Question: I have 2 content items inside a custom 'WCM' library. ('IBM Portal')

Both of which have an element, inherited from the 'Authoring Template' they use.
The element is called 'URL' and has a default value in the 'Authoring Template', of 'google.com'.
If I change this value within 'Test', or within the 'Authoring Template' after the 2 'Content' items are created it does not update the value used in both the 'Content' items.
How could I setup such a variable/value? Which could be used in both 'Content' items and always use the latest updated value.
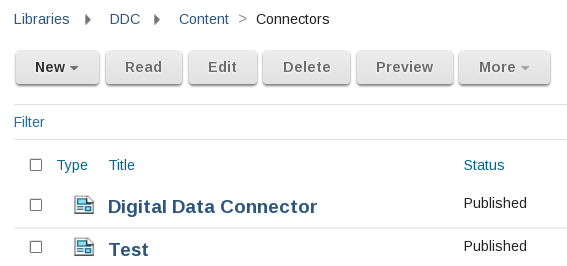
Answer: Approach I went with was to use a component which stores the value.
Any other components/content items etc which need this value can import the shared component.